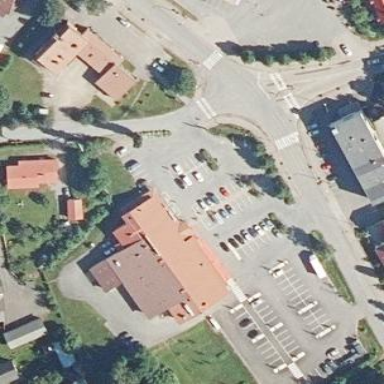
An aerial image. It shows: Supermarket building.